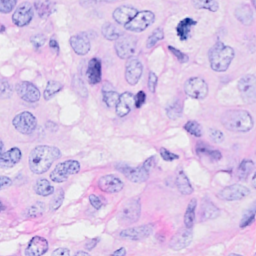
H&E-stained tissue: Breast